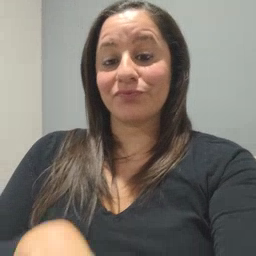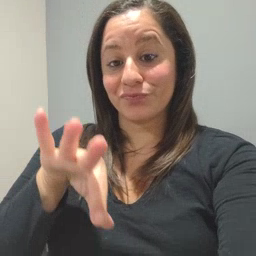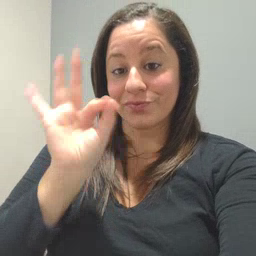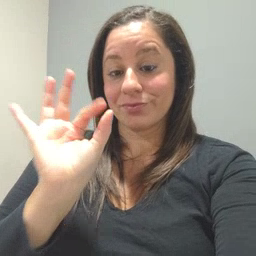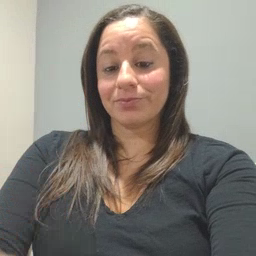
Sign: find